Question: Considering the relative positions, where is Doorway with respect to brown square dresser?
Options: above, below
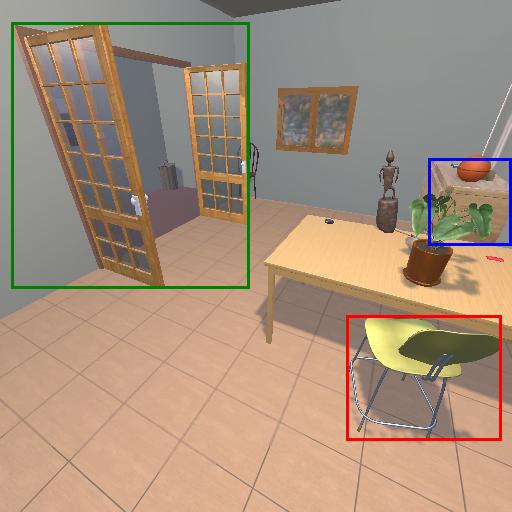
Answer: above